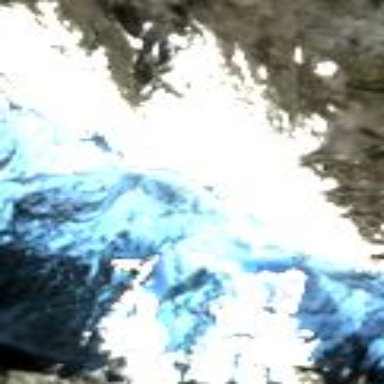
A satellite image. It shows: Stunning view of glacier.